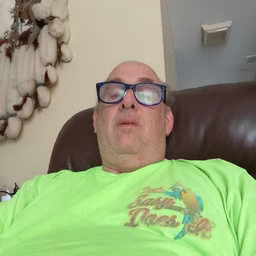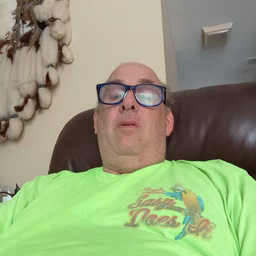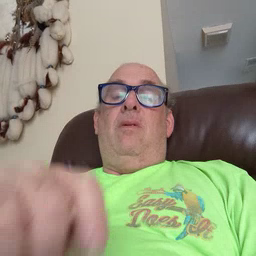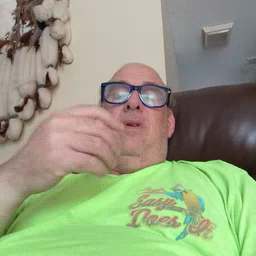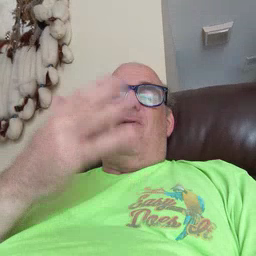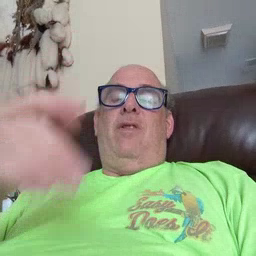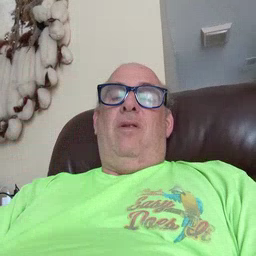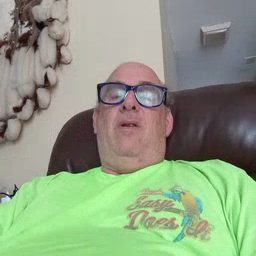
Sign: every